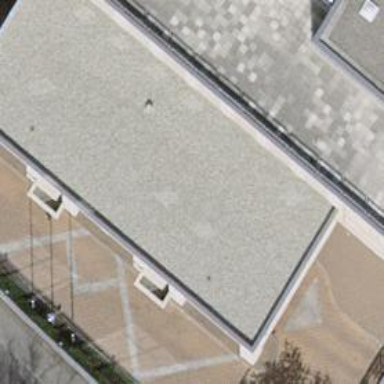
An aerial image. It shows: Part of building.